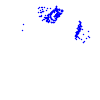
Particle: electron